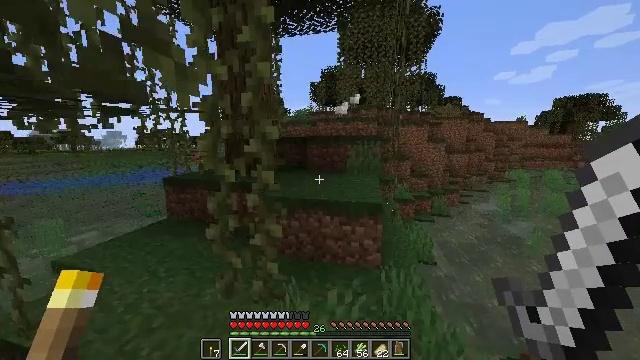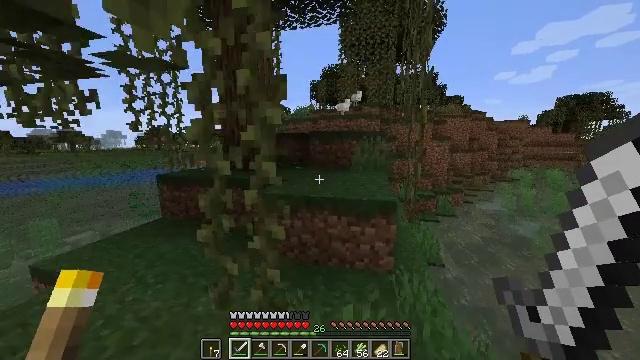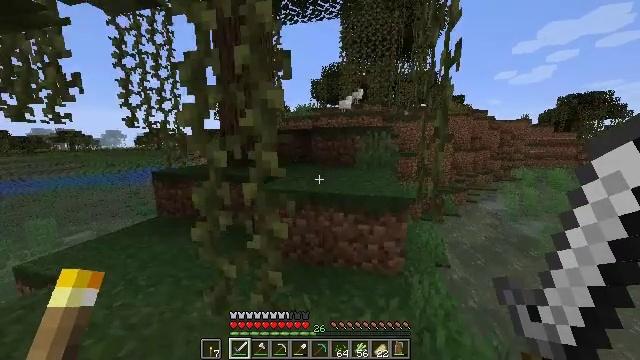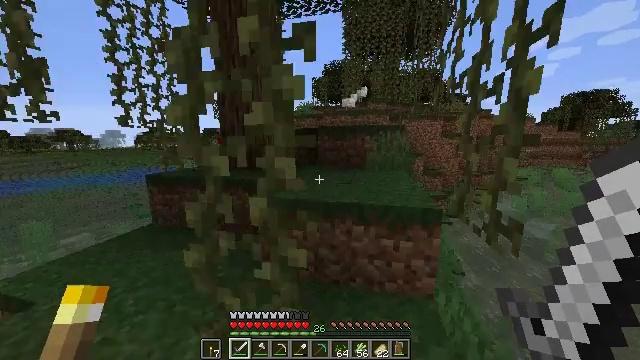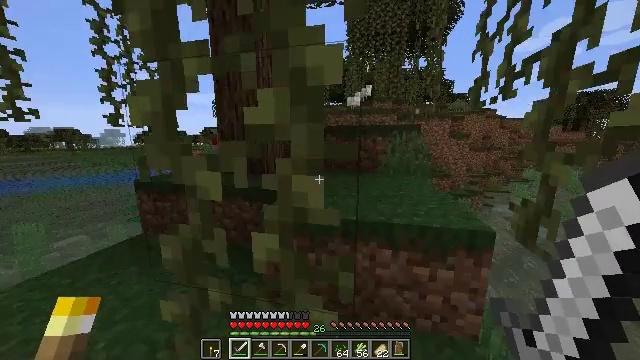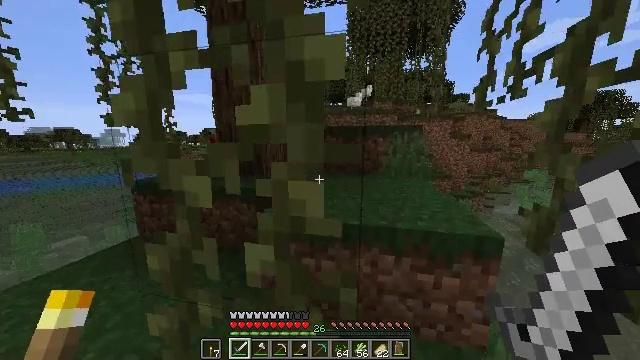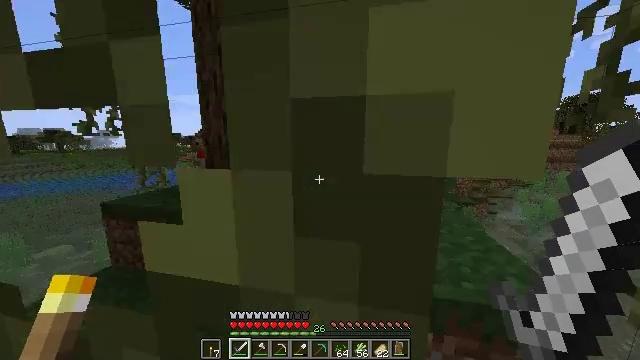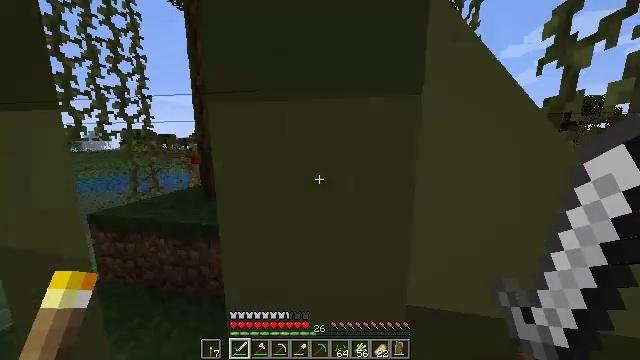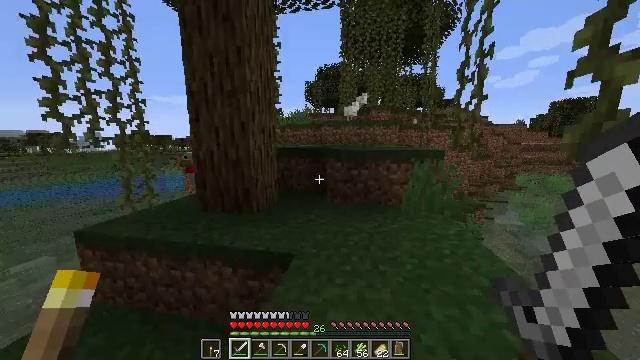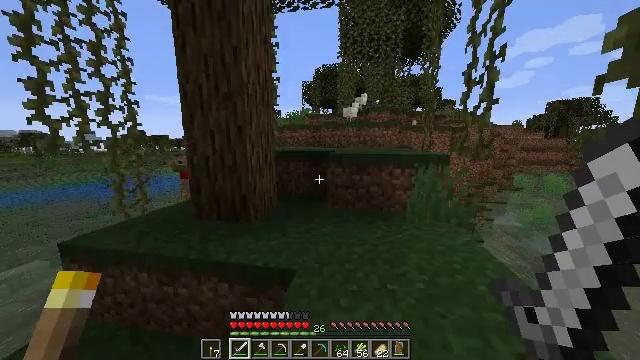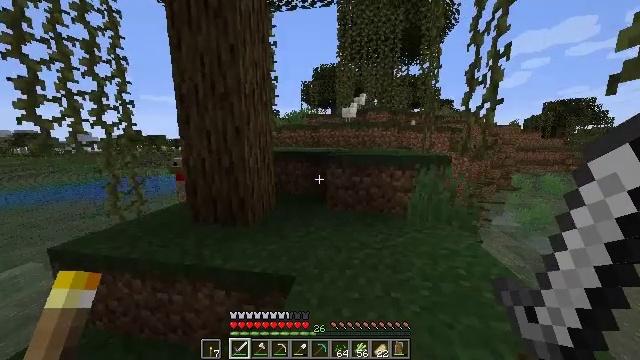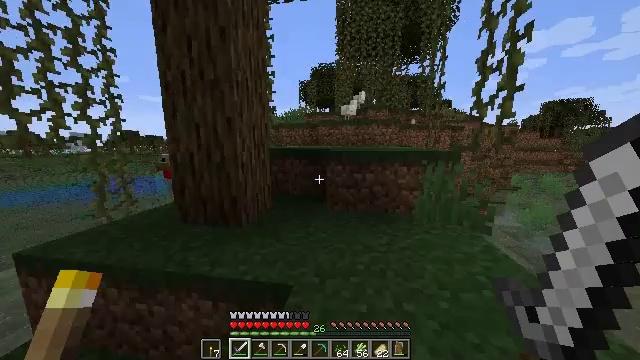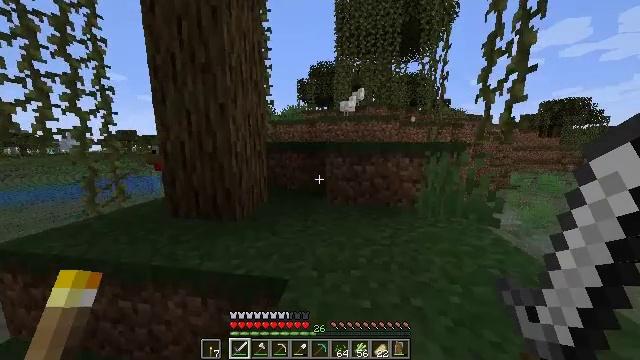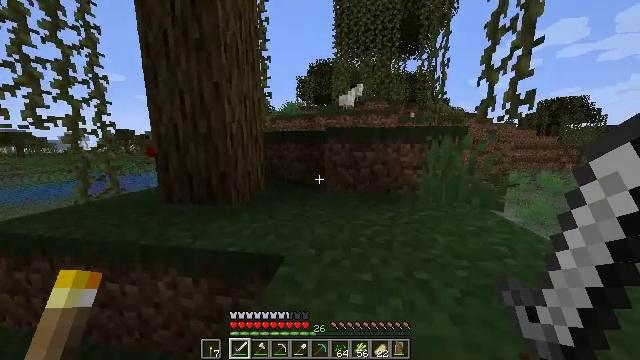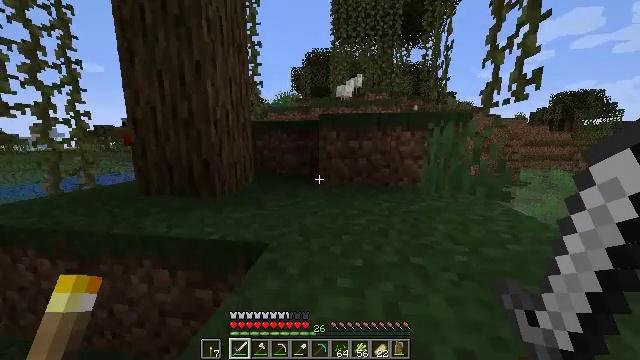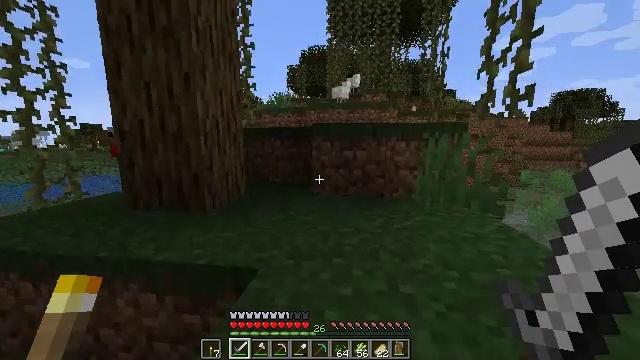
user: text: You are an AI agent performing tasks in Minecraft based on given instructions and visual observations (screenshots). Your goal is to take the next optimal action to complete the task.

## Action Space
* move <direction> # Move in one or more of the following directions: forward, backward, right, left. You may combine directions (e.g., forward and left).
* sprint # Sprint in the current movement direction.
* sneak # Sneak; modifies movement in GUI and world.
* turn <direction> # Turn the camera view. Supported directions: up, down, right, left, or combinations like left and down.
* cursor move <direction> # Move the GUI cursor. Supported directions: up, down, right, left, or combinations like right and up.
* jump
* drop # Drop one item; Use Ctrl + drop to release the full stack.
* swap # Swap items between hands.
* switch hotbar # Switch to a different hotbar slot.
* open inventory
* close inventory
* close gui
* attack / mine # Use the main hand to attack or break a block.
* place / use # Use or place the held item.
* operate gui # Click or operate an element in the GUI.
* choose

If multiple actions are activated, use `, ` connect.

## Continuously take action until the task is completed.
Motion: motion action
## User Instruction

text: Mine the sugar cane near rivers.
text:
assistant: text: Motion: move forward and move left, sprint
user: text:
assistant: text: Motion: move forward and move left, sprint
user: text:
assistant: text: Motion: move forward and move left, sprint
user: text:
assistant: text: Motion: move forward, sprint
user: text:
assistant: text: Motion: move forward, sprint, jump
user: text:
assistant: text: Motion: move forward, sprint, jump
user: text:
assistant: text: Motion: move forward, sprint, turn right, jump
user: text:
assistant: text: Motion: move forward, sprint, jump
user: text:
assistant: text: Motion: move forward and move right, sprint, jump
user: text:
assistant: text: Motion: move forward and move right, sprint, jump
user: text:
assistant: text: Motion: move forward and move right, sprint, jump
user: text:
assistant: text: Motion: move forward and move right, sprint, jump
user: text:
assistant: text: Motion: move forward and move right, sprint, jump
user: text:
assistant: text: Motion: move forward and move right, sprint, jump
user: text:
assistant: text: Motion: move forward and move right, sprint, jump
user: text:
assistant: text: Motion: move forward and move right, sprint, jump
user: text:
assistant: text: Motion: move forward and move right, sprint, jump
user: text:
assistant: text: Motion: move forward and move right, sprint, turn right, jump
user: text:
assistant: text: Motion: move forward, sprint, turn right, jump
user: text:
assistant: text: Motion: move forward, sprint, jump
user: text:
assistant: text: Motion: move forward, sprint, jump
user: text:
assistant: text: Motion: move forward, sprint, jump
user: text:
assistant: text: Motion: move forward, sprint
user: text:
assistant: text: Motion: move forward, sprint
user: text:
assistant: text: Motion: move forward, sprint
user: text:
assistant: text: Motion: move forward, sprint
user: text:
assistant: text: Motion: move forward, sprint
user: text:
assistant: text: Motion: move forward, sprint
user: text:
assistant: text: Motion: move forward, sprint, jump
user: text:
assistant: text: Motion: move forward, sprint, jump